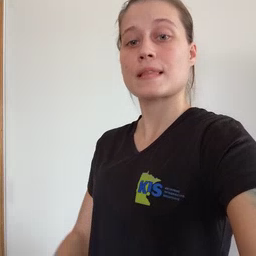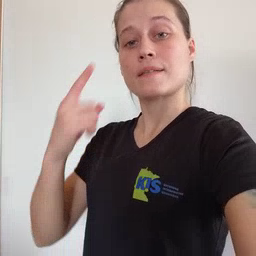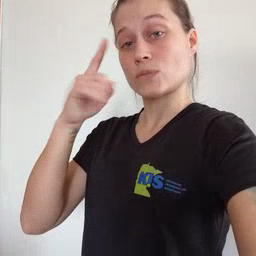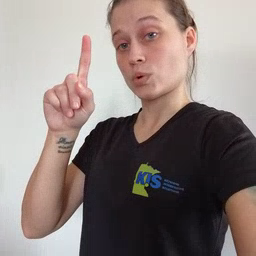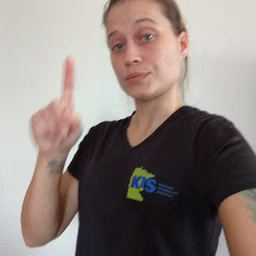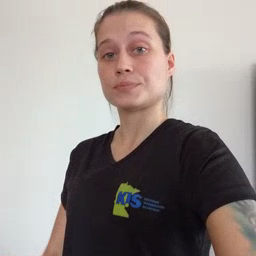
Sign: for